Field crop: maize
Growth stage: 2
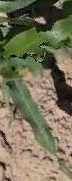
Species: maize